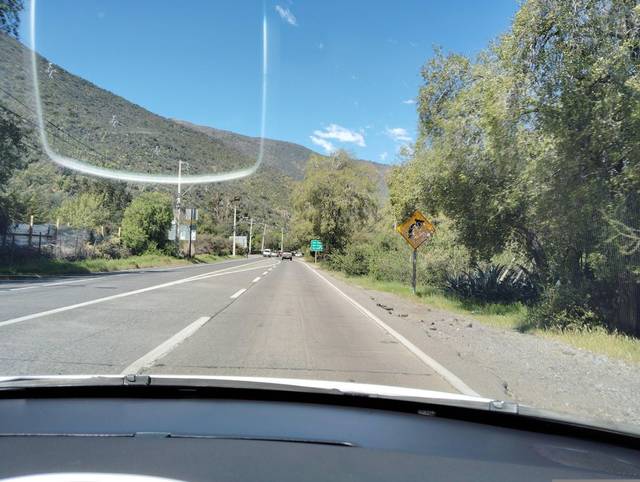
Region: Chile
Coordinates: -33.596, -70.365